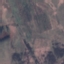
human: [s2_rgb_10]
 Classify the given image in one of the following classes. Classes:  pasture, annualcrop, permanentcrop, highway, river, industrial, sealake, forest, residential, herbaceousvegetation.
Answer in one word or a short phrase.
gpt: HerbaceousVegetation